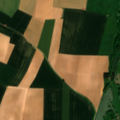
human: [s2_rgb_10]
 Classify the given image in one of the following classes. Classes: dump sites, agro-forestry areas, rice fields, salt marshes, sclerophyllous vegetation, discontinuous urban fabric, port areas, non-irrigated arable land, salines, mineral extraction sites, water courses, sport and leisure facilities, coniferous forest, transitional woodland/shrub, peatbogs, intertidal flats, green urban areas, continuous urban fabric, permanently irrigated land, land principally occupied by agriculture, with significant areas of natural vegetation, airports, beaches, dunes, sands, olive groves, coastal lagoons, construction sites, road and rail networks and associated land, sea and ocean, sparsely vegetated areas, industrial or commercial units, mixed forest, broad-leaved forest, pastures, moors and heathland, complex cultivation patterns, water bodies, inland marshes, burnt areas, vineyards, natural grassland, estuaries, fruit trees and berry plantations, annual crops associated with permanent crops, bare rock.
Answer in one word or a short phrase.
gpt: discontinuous urban fabric, non-irrigated arable land, pastures